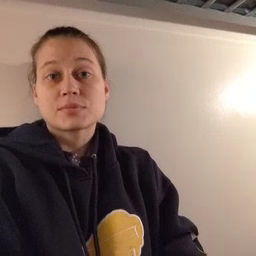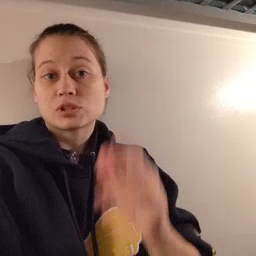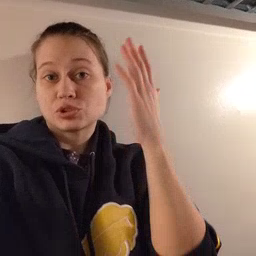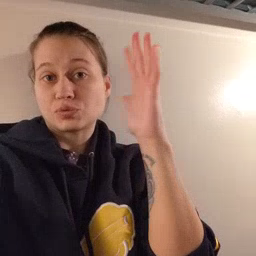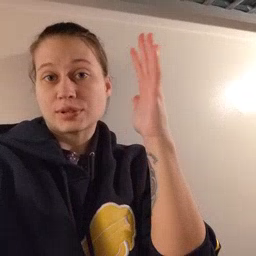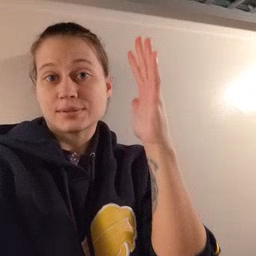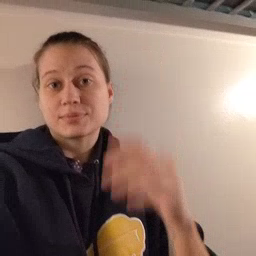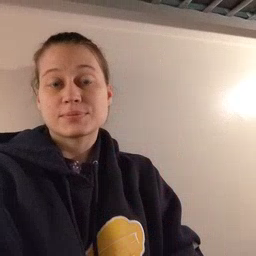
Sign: tree